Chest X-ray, AP view. Patient: 19 years old, sex M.
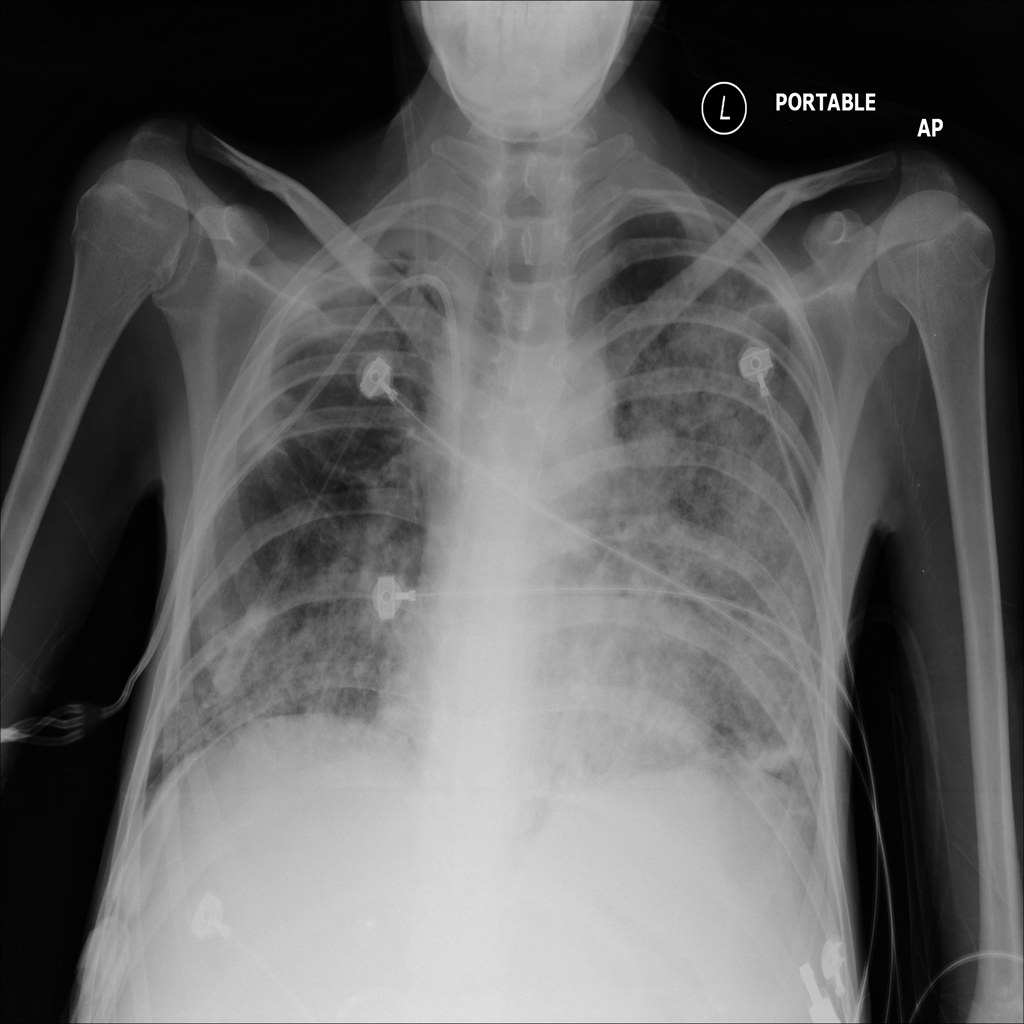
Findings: No Finding